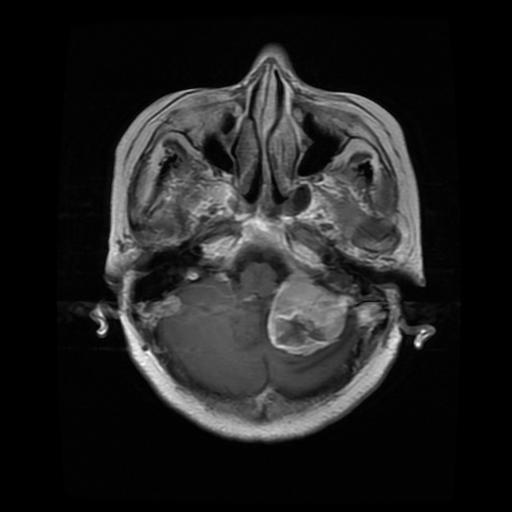
Label: meningioma